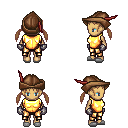
a pixel art fantasy rpg character, female body template, human, tanned skin, gold chest armor, gold greaves, light blonde twin-tailed hairstyle, leather cap, metal gloves, white slippers, four views (front, back, left, right), 2x2 character sprite sheet, small pixel art, hard edges, no anti-aliasing